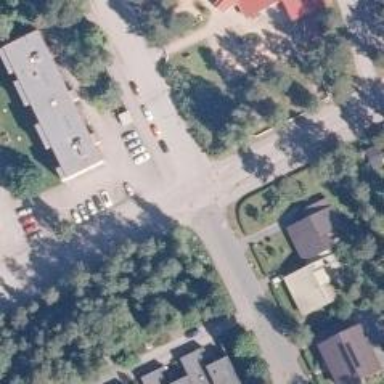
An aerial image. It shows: Residential road with separate asphalt sidewalk and cycleway.